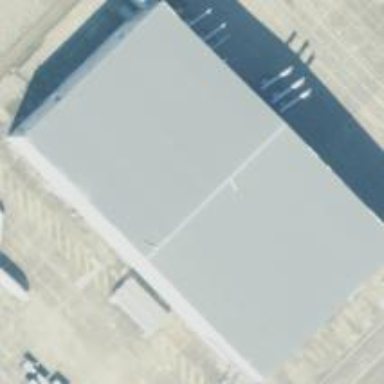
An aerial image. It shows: Hangar building at the airport.